Question: I'm looking for something like <URL>:

but much more generic and customizable:
- - - -
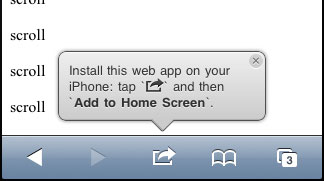
Answer: There is an <URL> javascript tooltip framework.
I don't think it's stores cookies, but has a lot of different popups styles and worked well for me on mobile devices.